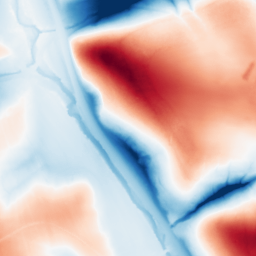
Category: classical
Decomposition family: gaussian_anisotropic
Decomposition parameters: sigma_x: 20
sigma_y: 50
Upsampling method: cubic_mitchell
Upsampling parameters: scale: 8
Upsampling scale: 8